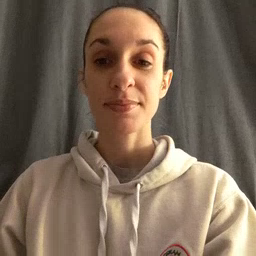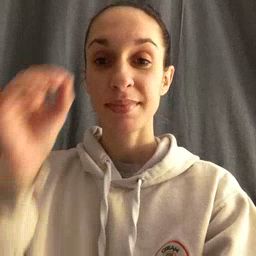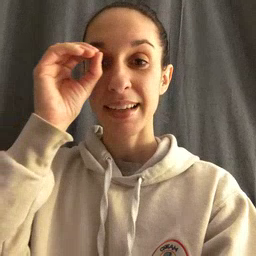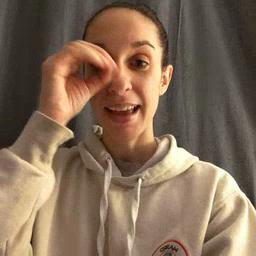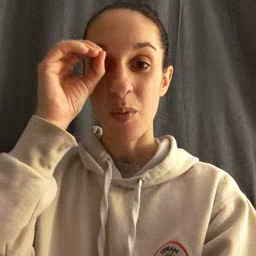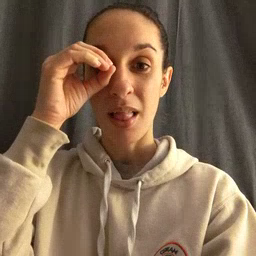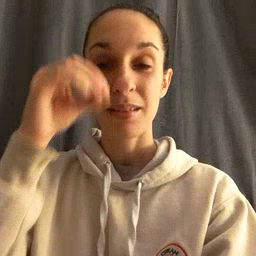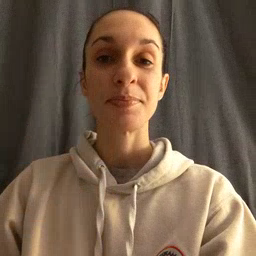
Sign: owl